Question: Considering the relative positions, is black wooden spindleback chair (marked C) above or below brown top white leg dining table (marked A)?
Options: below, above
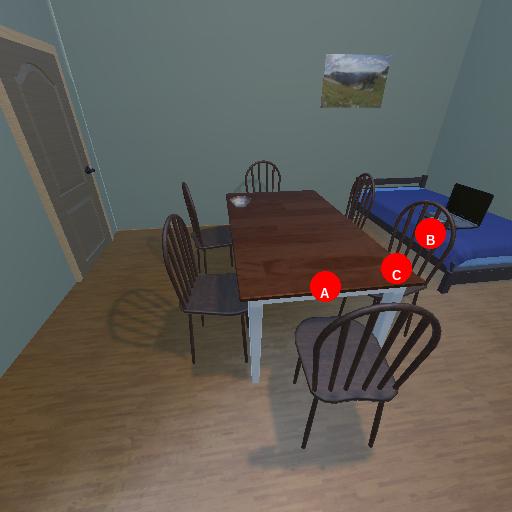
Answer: below